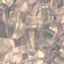
Label: PermanentCrop